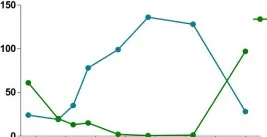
Inflammatory, coagulation function, and hematologic responses to HLH therapies: Day 0 corresponds to ruxolitinib (RUX) initiation. Treatment schedules, lines, and bars represent continuous therapy and individual doses of drugs with intermittent schedules. Arrows indicate that treatment was continued. (A-D) The laboratory assessments of Case 1.
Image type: pathology (immunostaining)